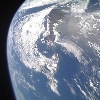
Label: cloud